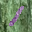
Label: 1